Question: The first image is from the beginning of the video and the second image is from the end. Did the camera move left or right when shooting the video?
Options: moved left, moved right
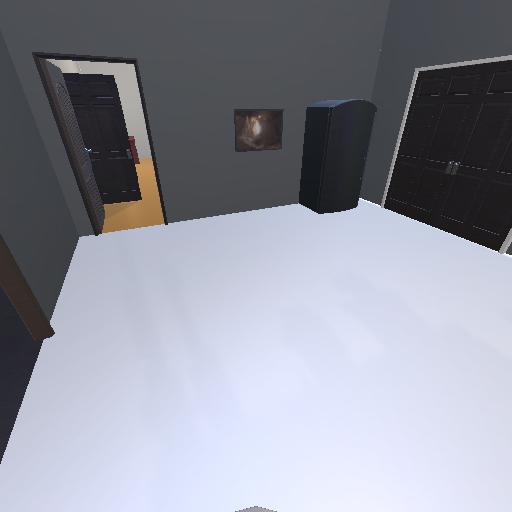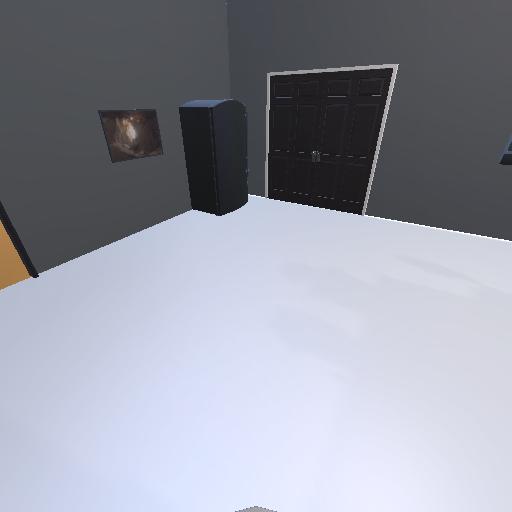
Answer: moved left